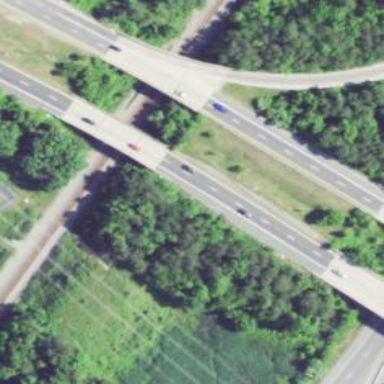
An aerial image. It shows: Bridge crossing over highway trunk expressway.